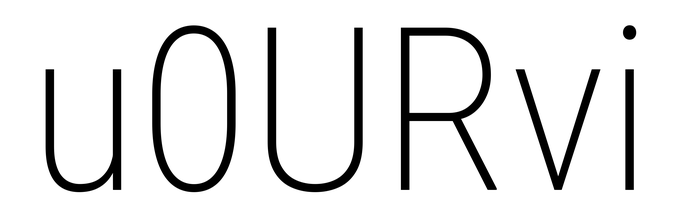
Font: Roboto_Condensed_ExtraLight